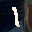
Label: 1